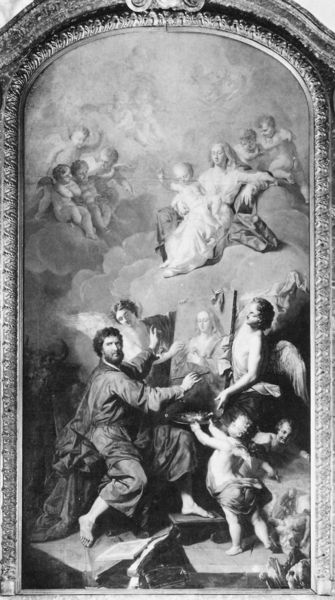
Titel: St. Lukas malt die Madonna
Künstler: Jacob van Schuppen
Standort: Wien, Karlskirche (EU - AUT)
Schlagwörter: flügel, fuß, gemälde, mann, wolken, licht, bart, gericht, falten, johannes, rahmen, bild, kind, engel, bogen, dunst, schemel, maler, religion, barfuß, jungfrau, schwarzweiss, leinwand, malen, altar, jesus, segnen, heilige, heilig, putten, maria, madonna, putti, altarbild, evangelist, lukas, madonnenmaler